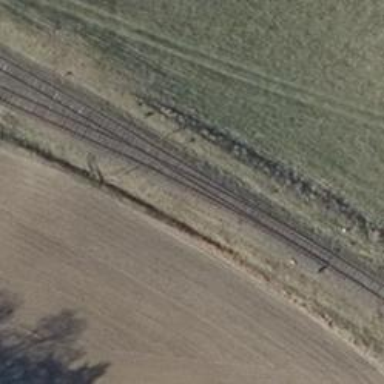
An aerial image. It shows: Railway switch.